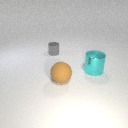
large brown rubber sphere to the left of large cyan metal cylinder